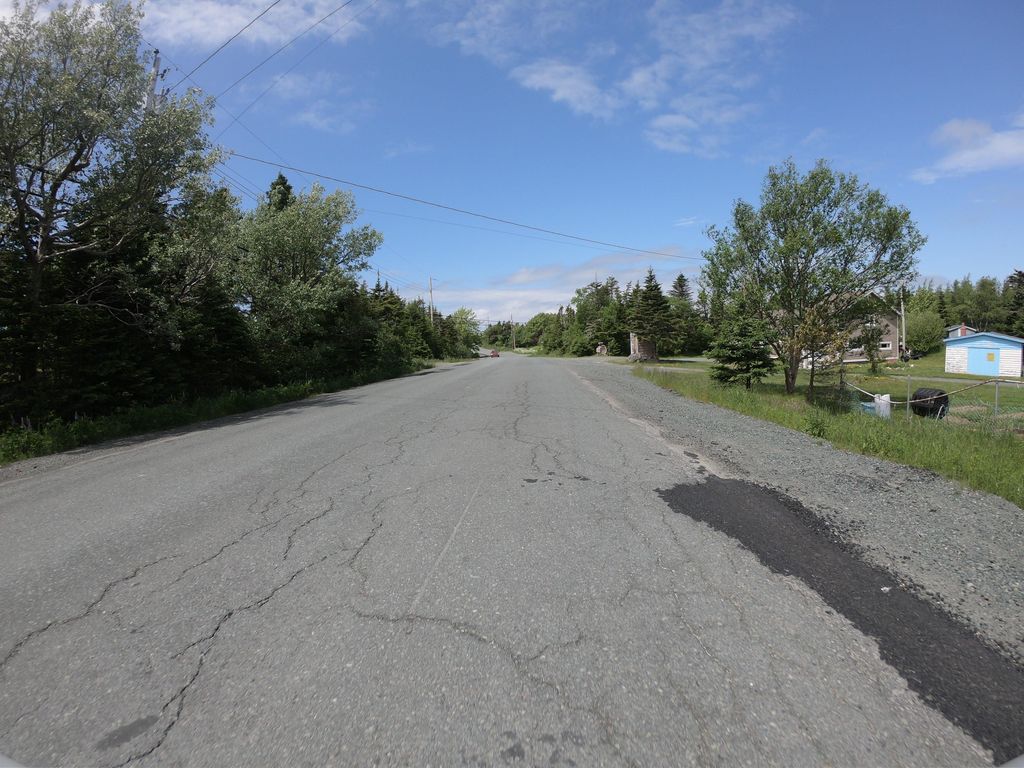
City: st_johns